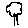
Label: tree